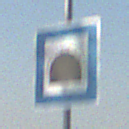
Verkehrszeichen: Tunnel
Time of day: MorningAfternoon
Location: Outdoor (Special)
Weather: Clear
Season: NotSpecified
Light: Natural